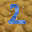
Label: 2